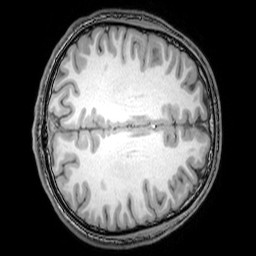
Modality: T1w
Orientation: axial
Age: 20
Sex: male
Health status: healthy
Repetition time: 0.081 s
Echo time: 0.037 s